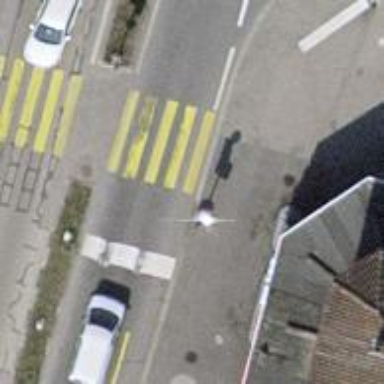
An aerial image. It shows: Kerb serving as barrier.